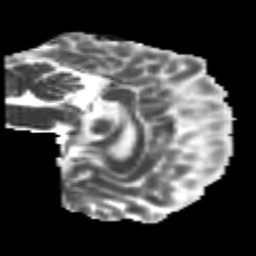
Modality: MD
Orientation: sagittal
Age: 26
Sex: male
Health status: healthy
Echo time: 0.074 s